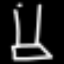
Label: chair